Question: I have tried to add some the functions to class so I can open incoming calls, but I have a problem occurring in the passing of the parameter "Context"

'''
package com.bitgriff.androidcalls;
import android.app.AlarmManager;
import android.app.PendingIntent;
import android.content.BroadcastReceiver;
import android.content.Context;
import android.content.Intent;
import android.content.IntentFilter;
import android.telephony.PhoneStateListener;
import android.telephony.TelephonyManager;
import android.view.KeyEvent;
import android.widget.Toast;
public class CallHelper {
private Context ctx;
private TelephonyManager tm;
private CallStateListener callStateListener;
private OutgoingReceiver outgoingReceiver;
/*
public Context context;
private CallHelper(Context context) {
this.context = context.getApplicationContext();
}
*/
/**
* Listener to detect incoming calls.
*/
public CallHelper(Context ctx) {
this.ctx = ctx;
callStateListener = new CallStateListener();
outgoingReceiver = new OutgoingReceiver();
}
private class CallStateListener extends PhoneStateListener {
@Override
public void onCallStateChanged(int state, String incomingNumber) {
switch (state) {
case TelephonyManager.CALL_STATE_RINGING:
// called when someone is ringing to this phone
//Not work
acceptCall(Context ctx);
//----------------------//--------------------------------
Toast.makeText(ctx,"Incoming: "+incomingNumber,Toast.LENGTH_LONG).show();
break;
}
}
}
public void acceptCall(Context context){
Intent buttonUp = new Intent(Intent.ACTION_MEDIA_BUTTON);
buttonUp.putExtra(Intent.EXTRA_KEY_EVENT,new KeyEvent(KeyEvent.ACTION_UP, KeyEvent.KEYCODE_HEADSETHOOK));
context.sendOrderedBroadcast(buttonUp,"android.permission.CALL_PRIVILEGED");
}
/*
private void rejectCall(Context context)
{
Intent buttonDown = new Intent(Intent.ACTION_MEDIA_BUTTON); buttonDown.putExtra(Intent.EXTRA_KEY_EVENT, new KeyEvent(KeyEvent.ACTION_DOWN, KeyEvent.KEYCODE_HEADSETHOOK));
context.sendOrderedBroadcast(buttonDown, "android.permission.CALL_PRIVILEGED");
}
*/
/**
* Broadcast receiver to detect the outgoing calls.
*/
public class OutgoingReceiver extends BroadcastReceiver {
public OutgoingReceiver() {
}
@Override
public void onReceive(Context context, Intent intent) {
String number = intent.getStringExtra(Intent.EXTRA_PHONE_NUMBER);
Toast.makeText(ctx,
"Outgoing: "+number,
Toast.LENGTH_LONG).show();
}
}
/**
* Start calls detection.
*/
public void start() {
tm = (TelephonyManager) ctx.getSystemService(Context.TELEPHONY_SERVICE);
tm.listen(callStateListener, PhoneStateListener.LISTEN_CALL_STATE);
IntentFilter intentFilter = new IntentFilter(Intent.ACTION_NEW_OUTGOING_CALL);
ctx.registerReceiver(outgoingReceiver, intentFilter);
}
/**
* Stop calls detection.
*/
public void stop() {
tm.listen(callStateListener, PhoneStateListener.LISTEN_NONE);
ctx.unregisterReceiver(outgoingReceiver);
}
}
'''
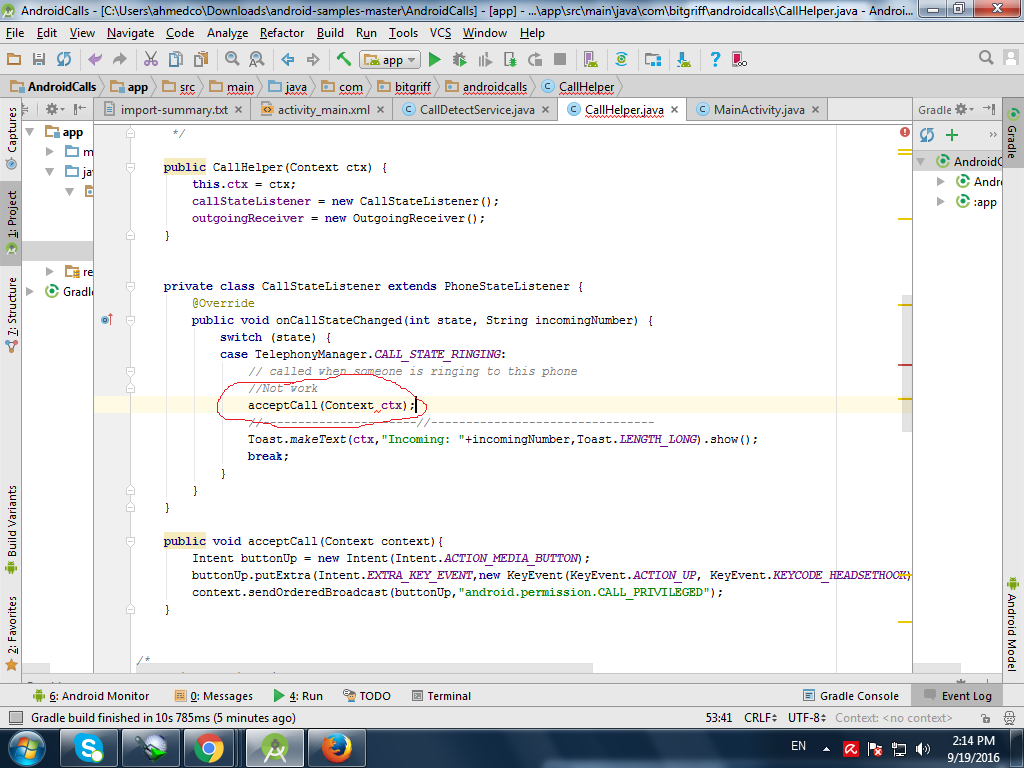
Answer: Either don't put 'Context'
'''
acceptCall(ctx);
'''
Or cast it
'''
acceptCall((Context) ctx);
'''
---
This is not valid syntax.
'''
acceptCall(Context ctx);
'''